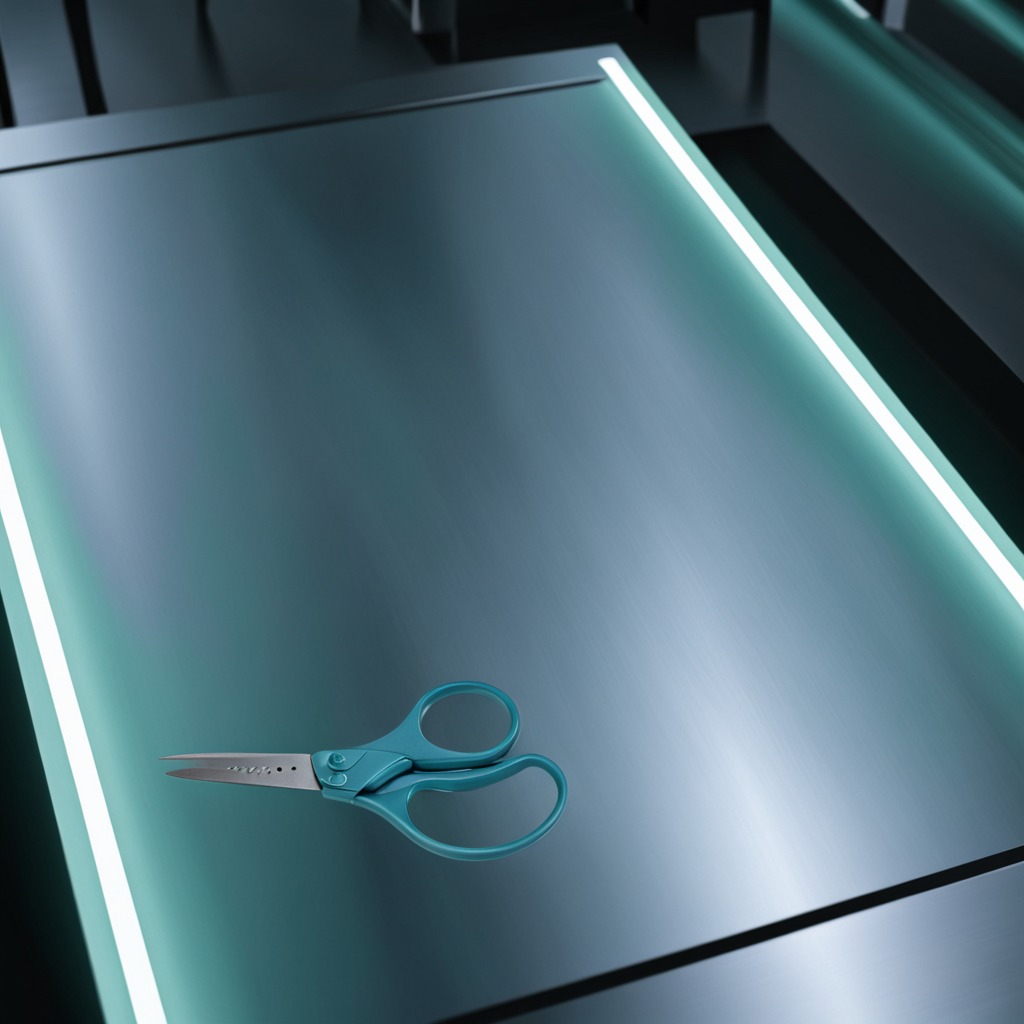
A scissor lying on a metal table in a machine shop under fluorescent lights.